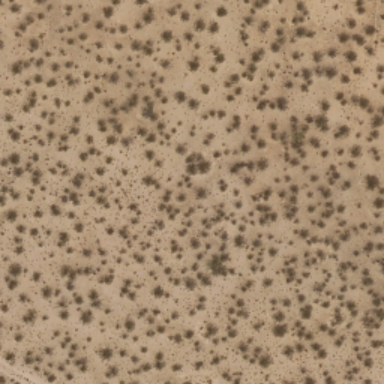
This is a chaparral .